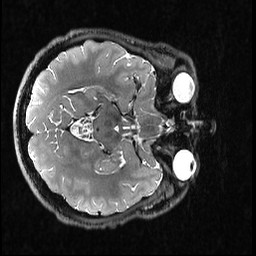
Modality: T2w
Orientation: axial
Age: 26
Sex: male
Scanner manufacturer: ge
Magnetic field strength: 3 T
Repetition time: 3.202 s
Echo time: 0.06451 s